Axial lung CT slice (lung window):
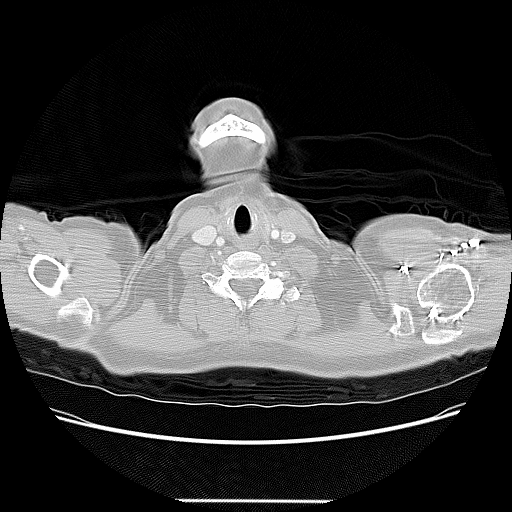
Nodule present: no